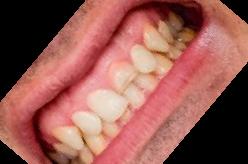
Condition: Gingivitis